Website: ulta-beauty
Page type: address-validator
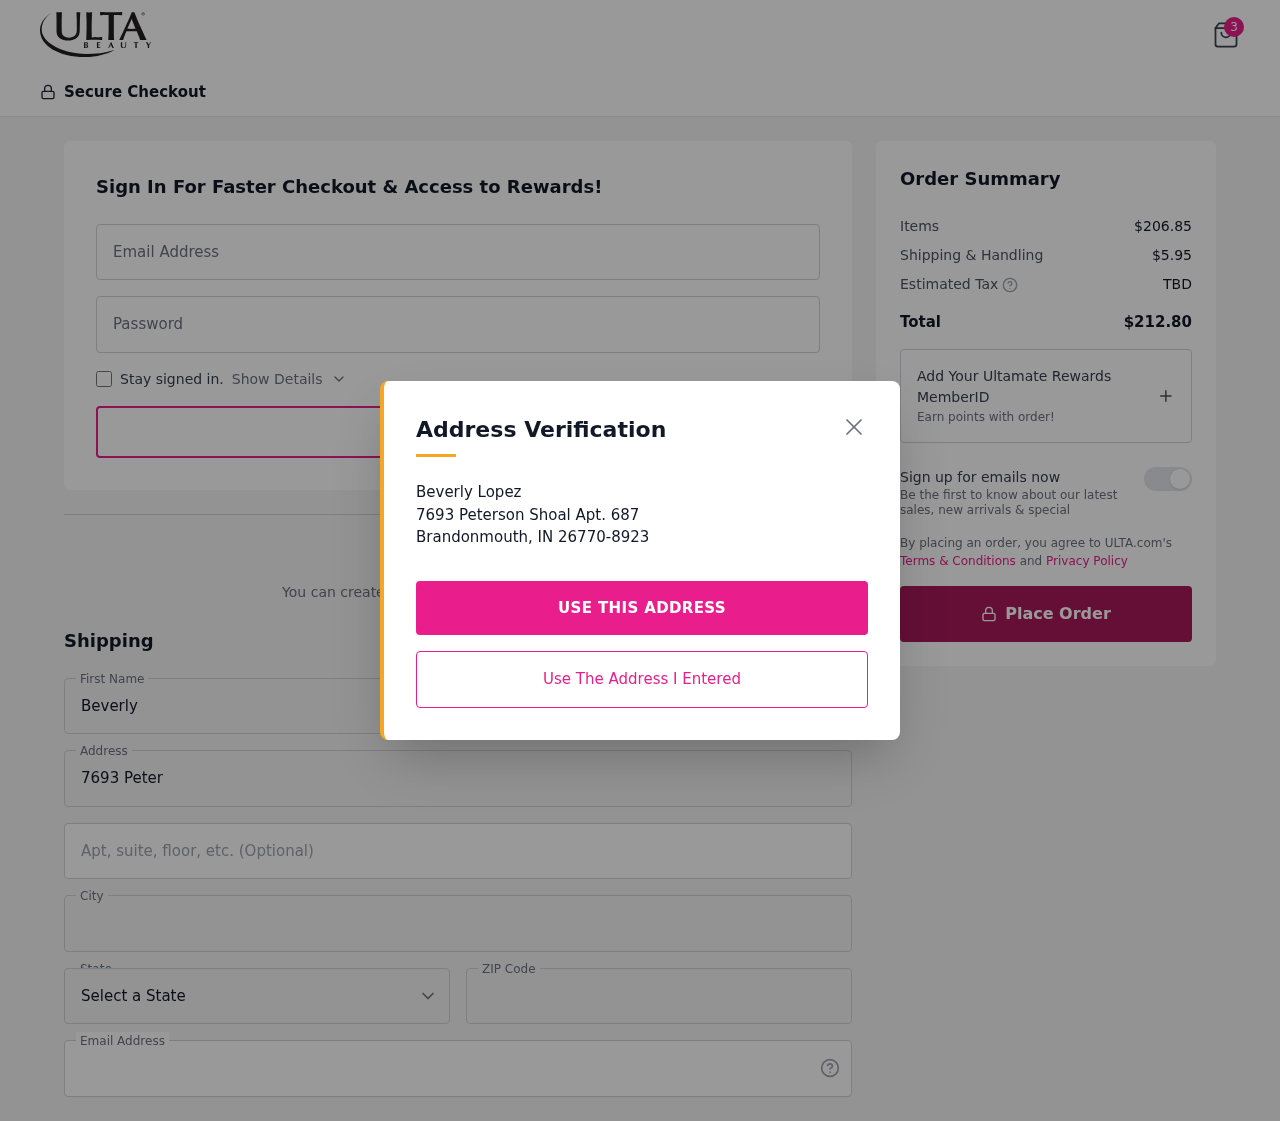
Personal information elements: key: PII_CITY
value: Brandonmouth
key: PII_EMAIL
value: blopez@hotmail.com
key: PII_FIRSTNAME
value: Beverly
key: PII_LASTNAME
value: Lopez
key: PII_POSTCODE
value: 26770
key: PII_STATE_ABBR
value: IN
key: PII_STREET
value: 7693 Peterson Shoal Apt. 687
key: PII_STREET2
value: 7693 Peterson Shoal Apt. 687
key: PII_STREET2
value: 813 Ashley Mission Suite 226
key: PII_FULLNAME2
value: Beverly Lopez
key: PII_CITY2
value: Brandonmouth
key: PII_STATE_ABBR2
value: IN
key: PII_POSTCODE_FULL
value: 26770
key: PII_POSTCODE_EXT
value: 8923
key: PII_POSTCODE_NUMERIC
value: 26770
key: PII_POSTCODE_EXT_NUMERIC
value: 8923
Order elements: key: ORDER_NUM_ITEMS
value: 3
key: ORDER_SUBTOTAL
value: $206.85
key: ORDER_SHIPPING_COST
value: $5.95
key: ORDER_TOTAL
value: $212.80